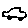
Label: car